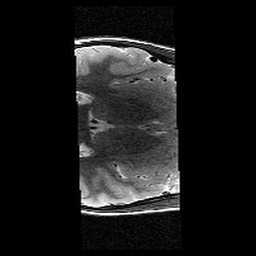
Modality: T2w
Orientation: axial
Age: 12
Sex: female
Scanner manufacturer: siemens
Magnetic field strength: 3 T
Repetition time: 7.7 s
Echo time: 0.067 s